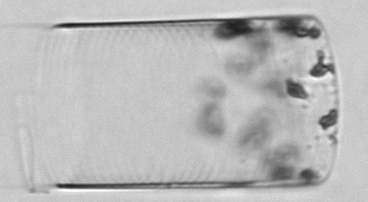
Label: Guinardia_flaccida